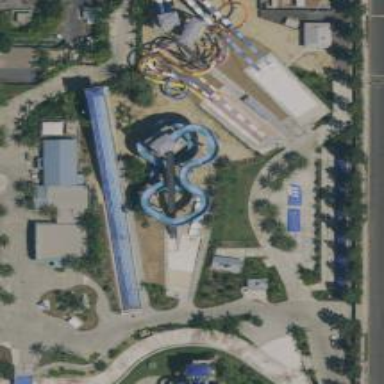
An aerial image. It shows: Water slide attraction.